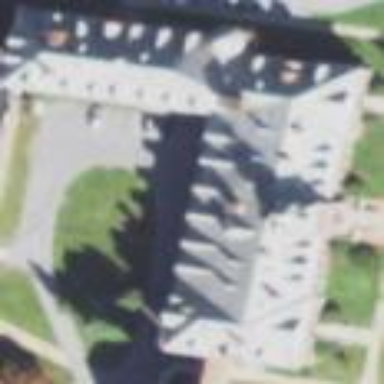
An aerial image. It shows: University building.